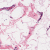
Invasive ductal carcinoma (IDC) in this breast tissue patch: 0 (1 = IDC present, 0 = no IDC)